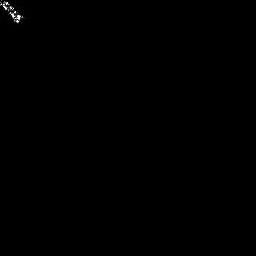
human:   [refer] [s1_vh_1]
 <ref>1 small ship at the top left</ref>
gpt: <box>[[0, 0, 8, 8, 0]]</box>